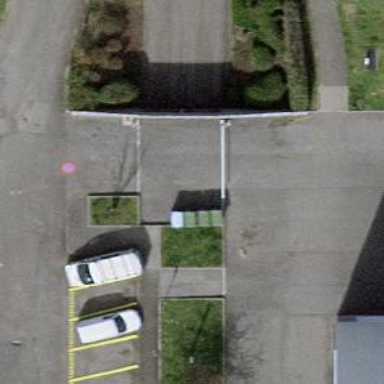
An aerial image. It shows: Lift gate barrier.